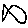
Label: fish